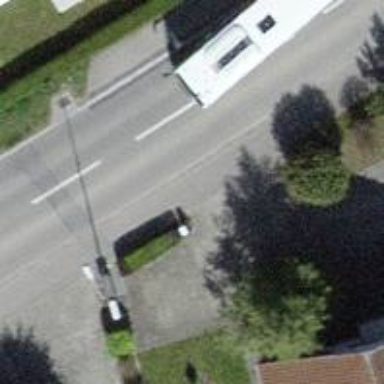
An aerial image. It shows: Asphalt sidewalk along the footway.